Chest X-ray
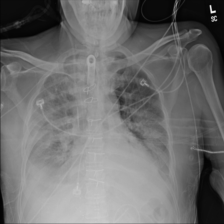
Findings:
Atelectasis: positive
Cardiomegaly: negative
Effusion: positive
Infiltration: negative
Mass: negative
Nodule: negative
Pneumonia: negative
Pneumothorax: negative
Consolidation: positive
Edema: negative
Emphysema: negative
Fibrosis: negative
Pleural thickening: negative
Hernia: negative